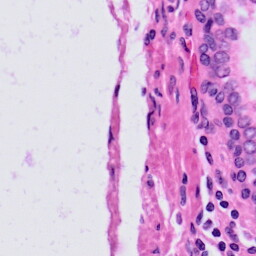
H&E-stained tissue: Prostate